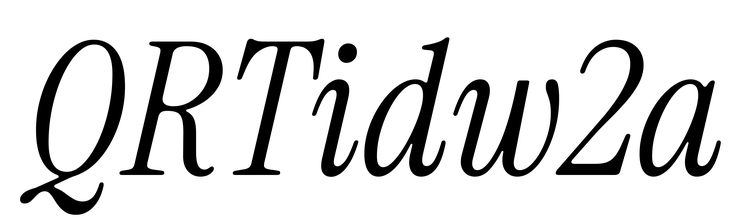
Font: InstrumentSerif-Italic